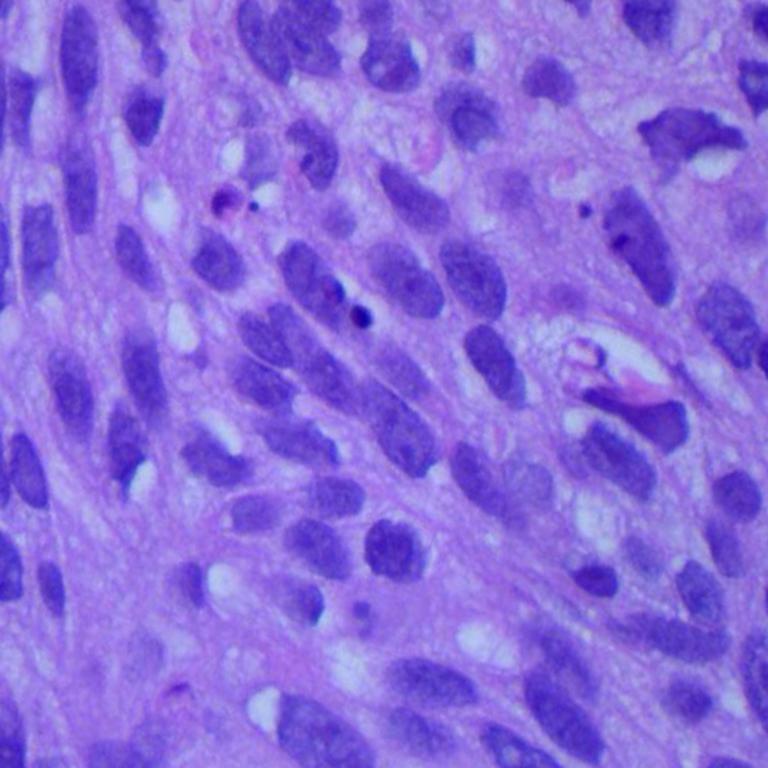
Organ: lung
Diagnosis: squamous carcinomas